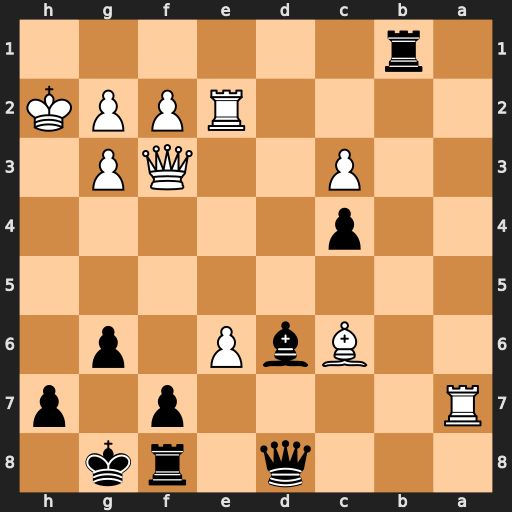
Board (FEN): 3q1rk1/R4p1p/2BbP1p1/8/2p5/2P2QP1/4RPPK/1r6
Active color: b
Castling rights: -
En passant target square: -
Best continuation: Qh4#